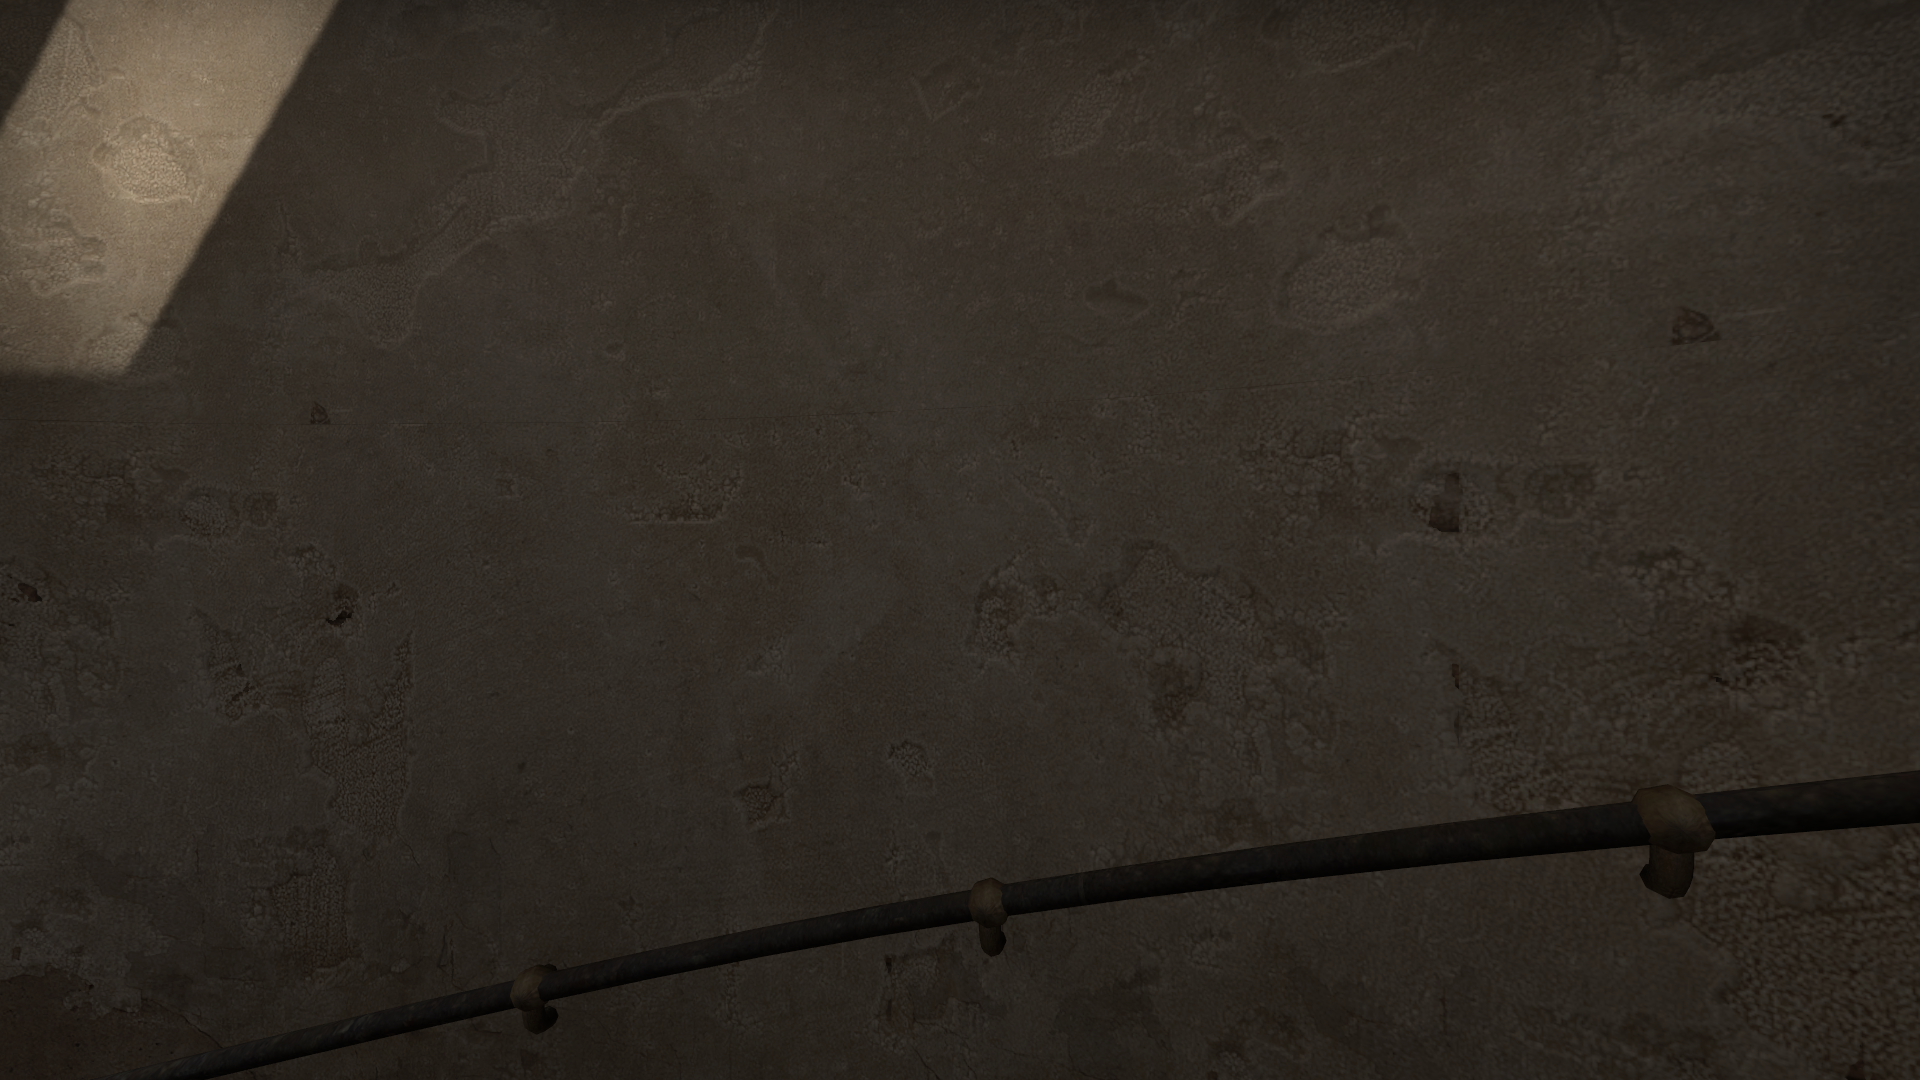
Map: de_dust2